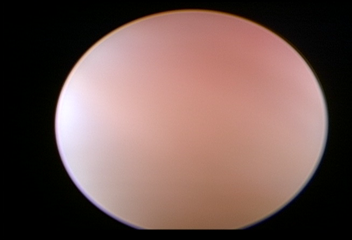
Modality: WLC
Class: Normal mucosa
Bladder cancer association: No